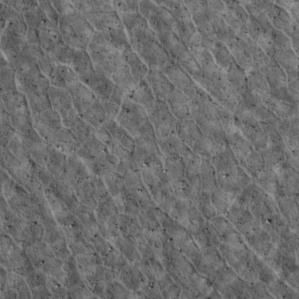
Label: non_frost